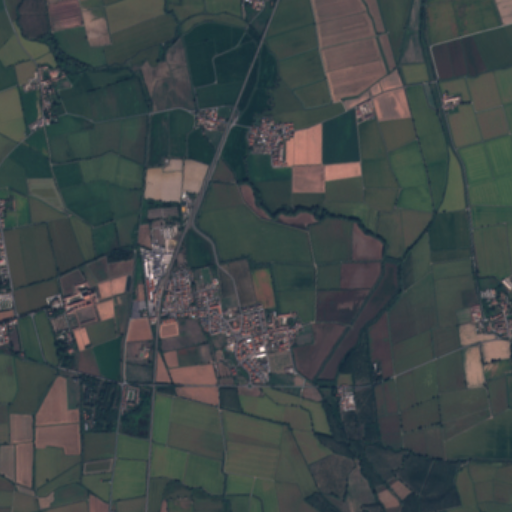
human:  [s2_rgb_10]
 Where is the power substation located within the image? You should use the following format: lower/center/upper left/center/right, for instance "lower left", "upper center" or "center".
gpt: The power substation is located in the upper left of the image.
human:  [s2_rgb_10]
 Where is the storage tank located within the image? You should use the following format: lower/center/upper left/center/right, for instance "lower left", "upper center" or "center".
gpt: The storage tank is located in the center of the image.
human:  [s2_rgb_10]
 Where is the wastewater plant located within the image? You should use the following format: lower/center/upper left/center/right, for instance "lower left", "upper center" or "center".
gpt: The wastewater plant is located in the center of the image.
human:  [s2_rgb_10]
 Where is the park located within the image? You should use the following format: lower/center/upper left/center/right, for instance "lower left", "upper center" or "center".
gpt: There is no park in the image.